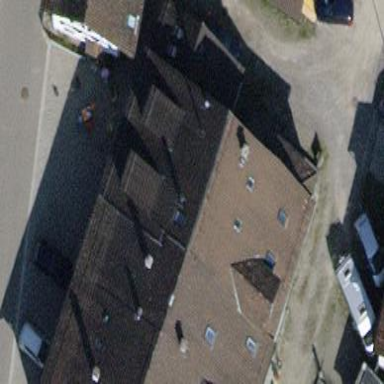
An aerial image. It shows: Terrace building.